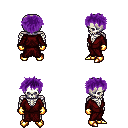
a pixel art fantasy rpg character, male body template, skeleton, red robe, magenta pants, purple bedhead hairstyle, gold gloves, gold boots, four views (front, back, left, right), 2x2 character sprite sheet, small pixel art, hard edges, no anti-aliasing